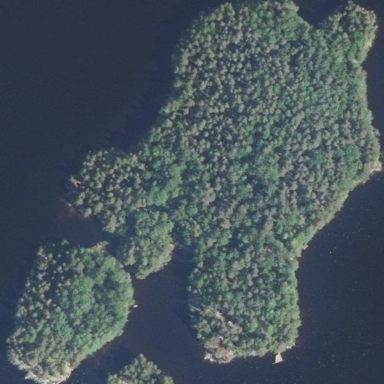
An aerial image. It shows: Islet covered with woodland.